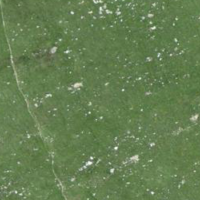
EUNIS habitat code: 26
Species observed at this site:
Dactylorhiza majalis